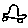
Label: car